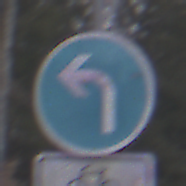
Verkehrszeichen: VorgeschriebeneFahrtrichtungLinks
Zusatzzeichen unten: EinspurigeFahrzeugeFrei5
Umgebung: Outdoor, Nature
Tageszeit: Midday
Wetter: Overcast
Licht: Natural
Jahreszeit: Autumn
Kontrast: LowContrast